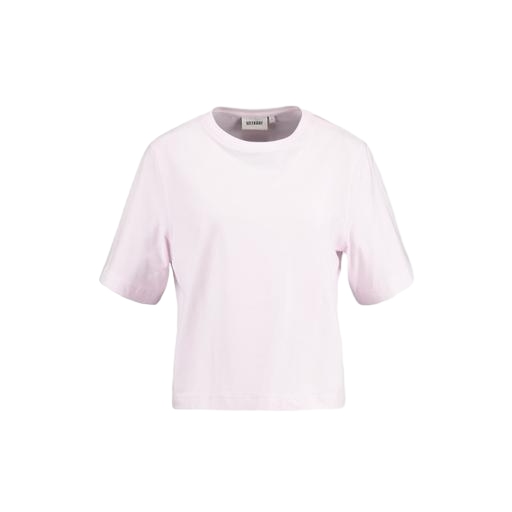
mid t-shirt, pink woman's tee, pink supima tee, white background